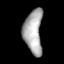
Tissue: lung
Cell type: Myeloid cells
Senescence score: 0.5987
Nuclear area (px): 798
Mean DAPI intensity: 169.881